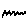
Label: zigzag